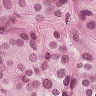
Metastatic tissue present: yes